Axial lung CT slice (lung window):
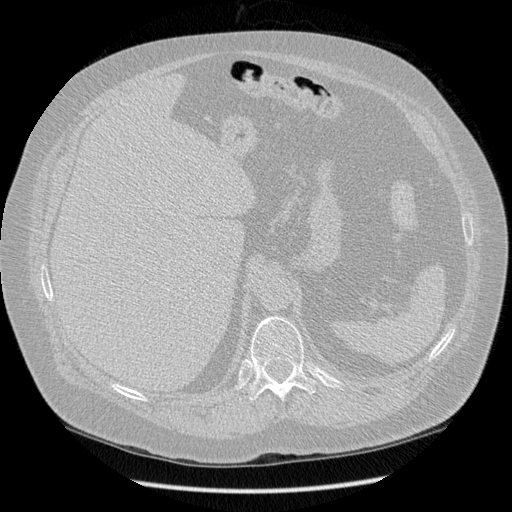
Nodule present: no